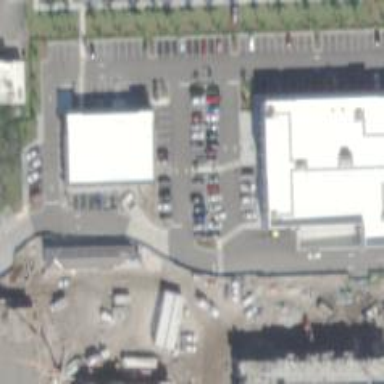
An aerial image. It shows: Supermarket.